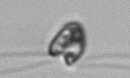
Label: flagellate_morphotype1